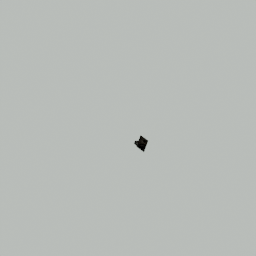
Label: electronics